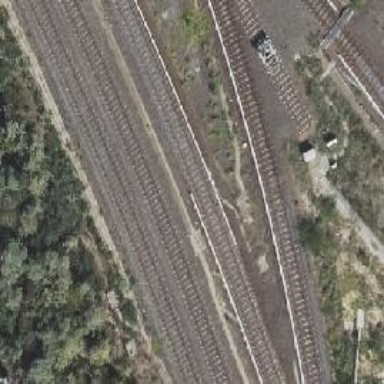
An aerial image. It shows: Light rail railway line with electrified rails.